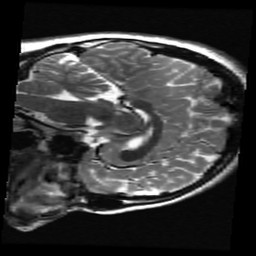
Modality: T2w
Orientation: sagittal
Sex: male
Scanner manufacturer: ge
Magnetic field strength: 3 T
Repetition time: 5 s
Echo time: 0.1017 s